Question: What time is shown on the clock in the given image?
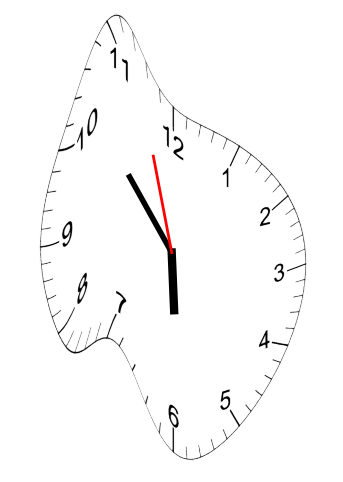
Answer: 05:52:57